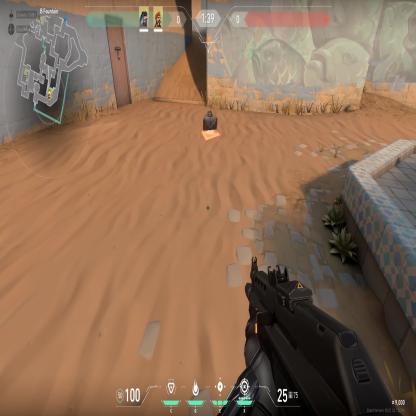
Label: dropped spike